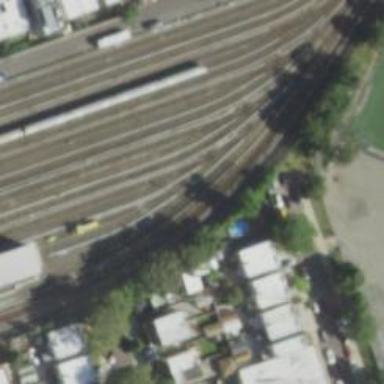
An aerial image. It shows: Yard area used for services next to electrified rail track with overhead electrification.